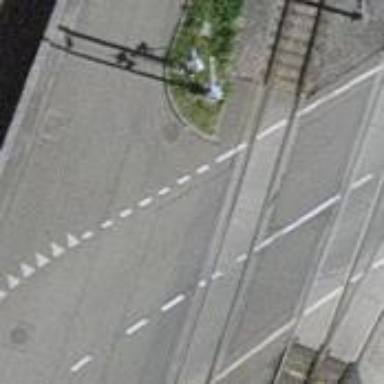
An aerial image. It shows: Level crossing with double half barrier.